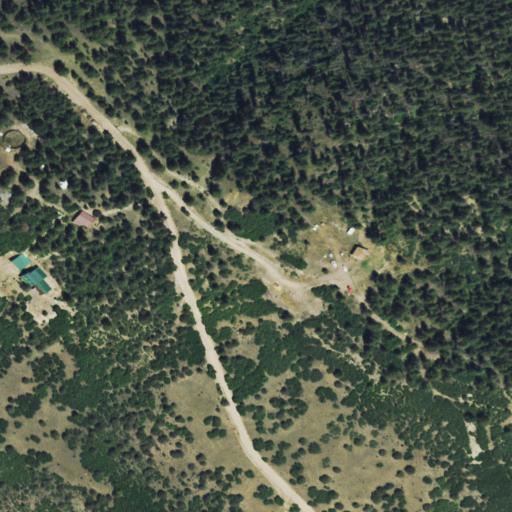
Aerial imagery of mountain in Colorado named Soapy Hill containing evergreen forest, shrub, and open development